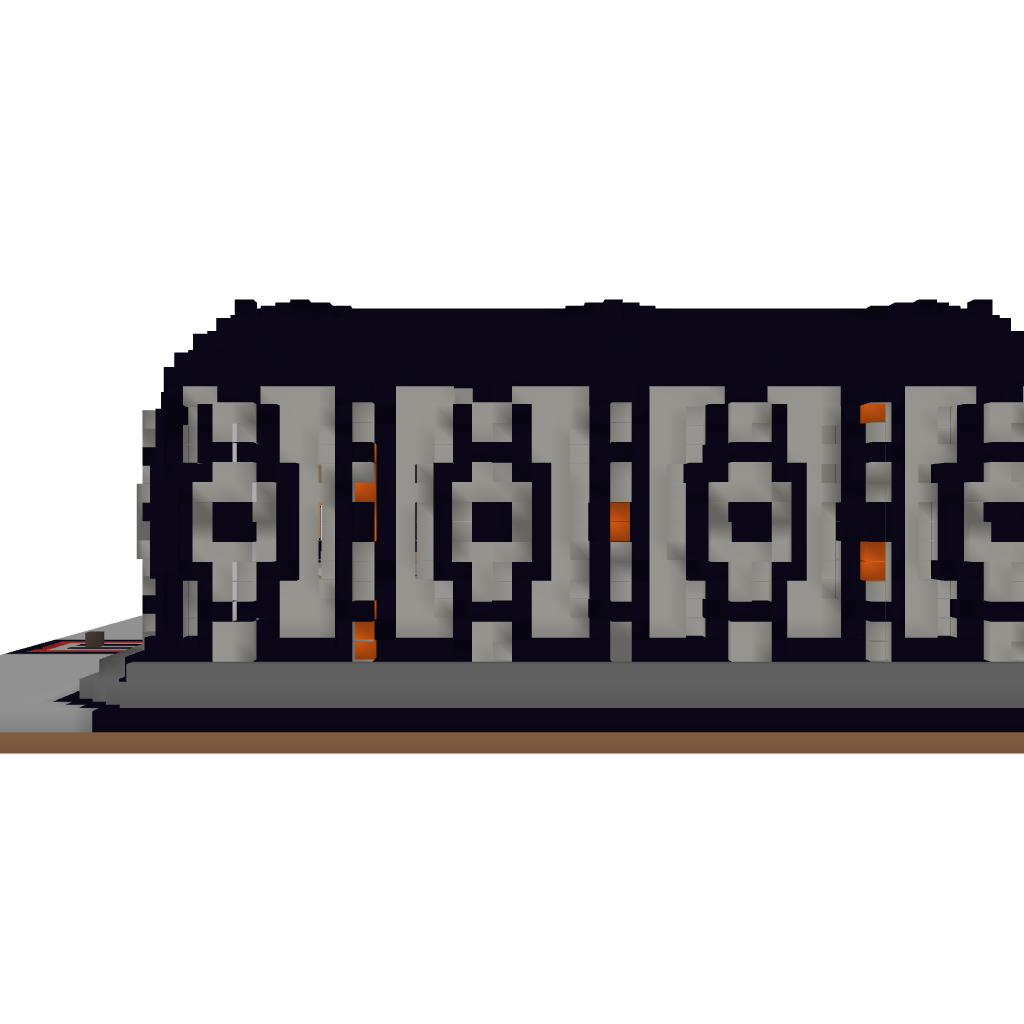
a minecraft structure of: Meeting Hall